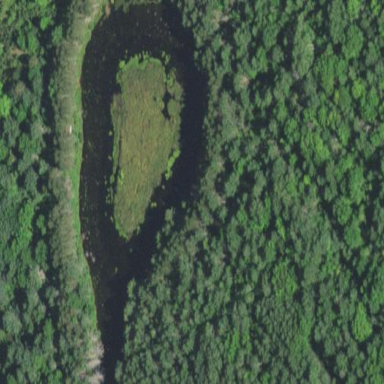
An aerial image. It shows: Wetland area.